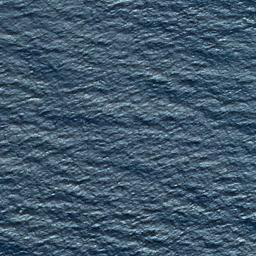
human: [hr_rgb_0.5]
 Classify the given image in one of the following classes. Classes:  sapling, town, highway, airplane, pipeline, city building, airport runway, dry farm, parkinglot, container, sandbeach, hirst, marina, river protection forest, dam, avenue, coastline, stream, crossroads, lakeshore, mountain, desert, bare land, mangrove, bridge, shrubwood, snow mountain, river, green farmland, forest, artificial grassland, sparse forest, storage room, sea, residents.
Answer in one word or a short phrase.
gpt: sea